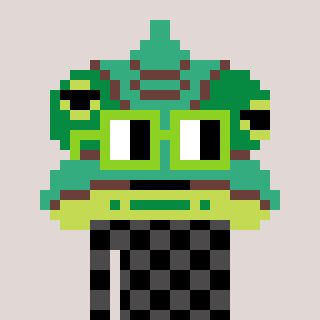
a pixel art character with square light green glasses, a chameleon-shaped head and a grayscale-colored body on a warm background